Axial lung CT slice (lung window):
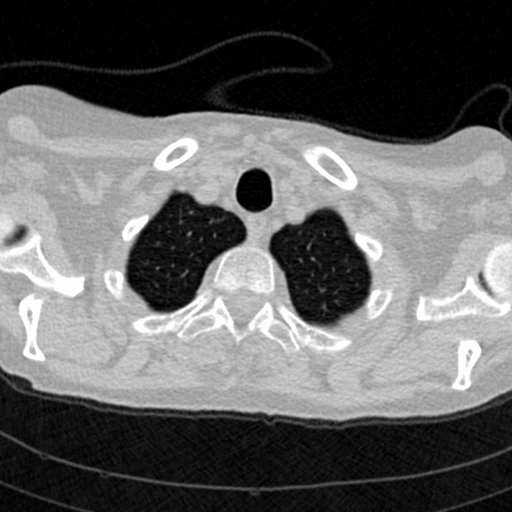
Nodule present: no